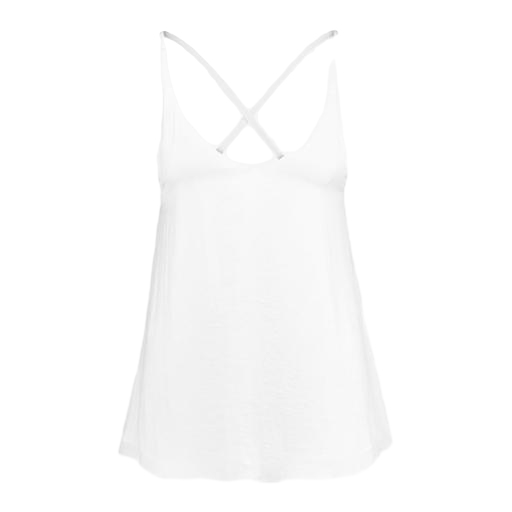
white ellie swing cami, white haley swing cami, white romy tank, white background